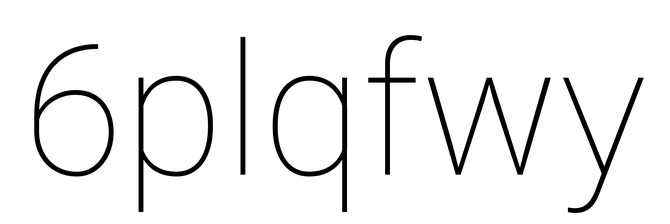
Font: Roboto_Thin